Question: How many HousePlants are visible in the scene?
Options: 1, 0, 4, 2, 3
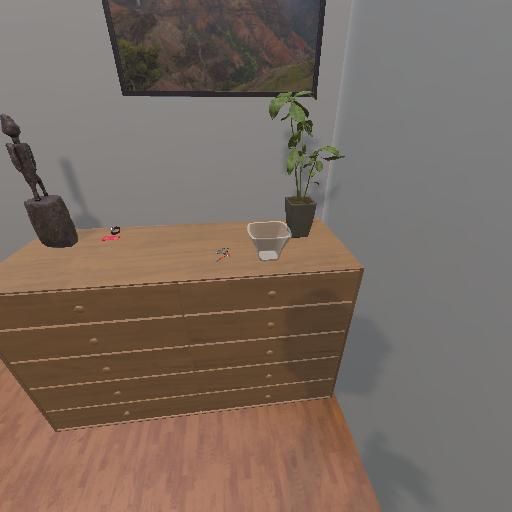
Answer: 1